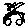
Label: car